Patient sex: F
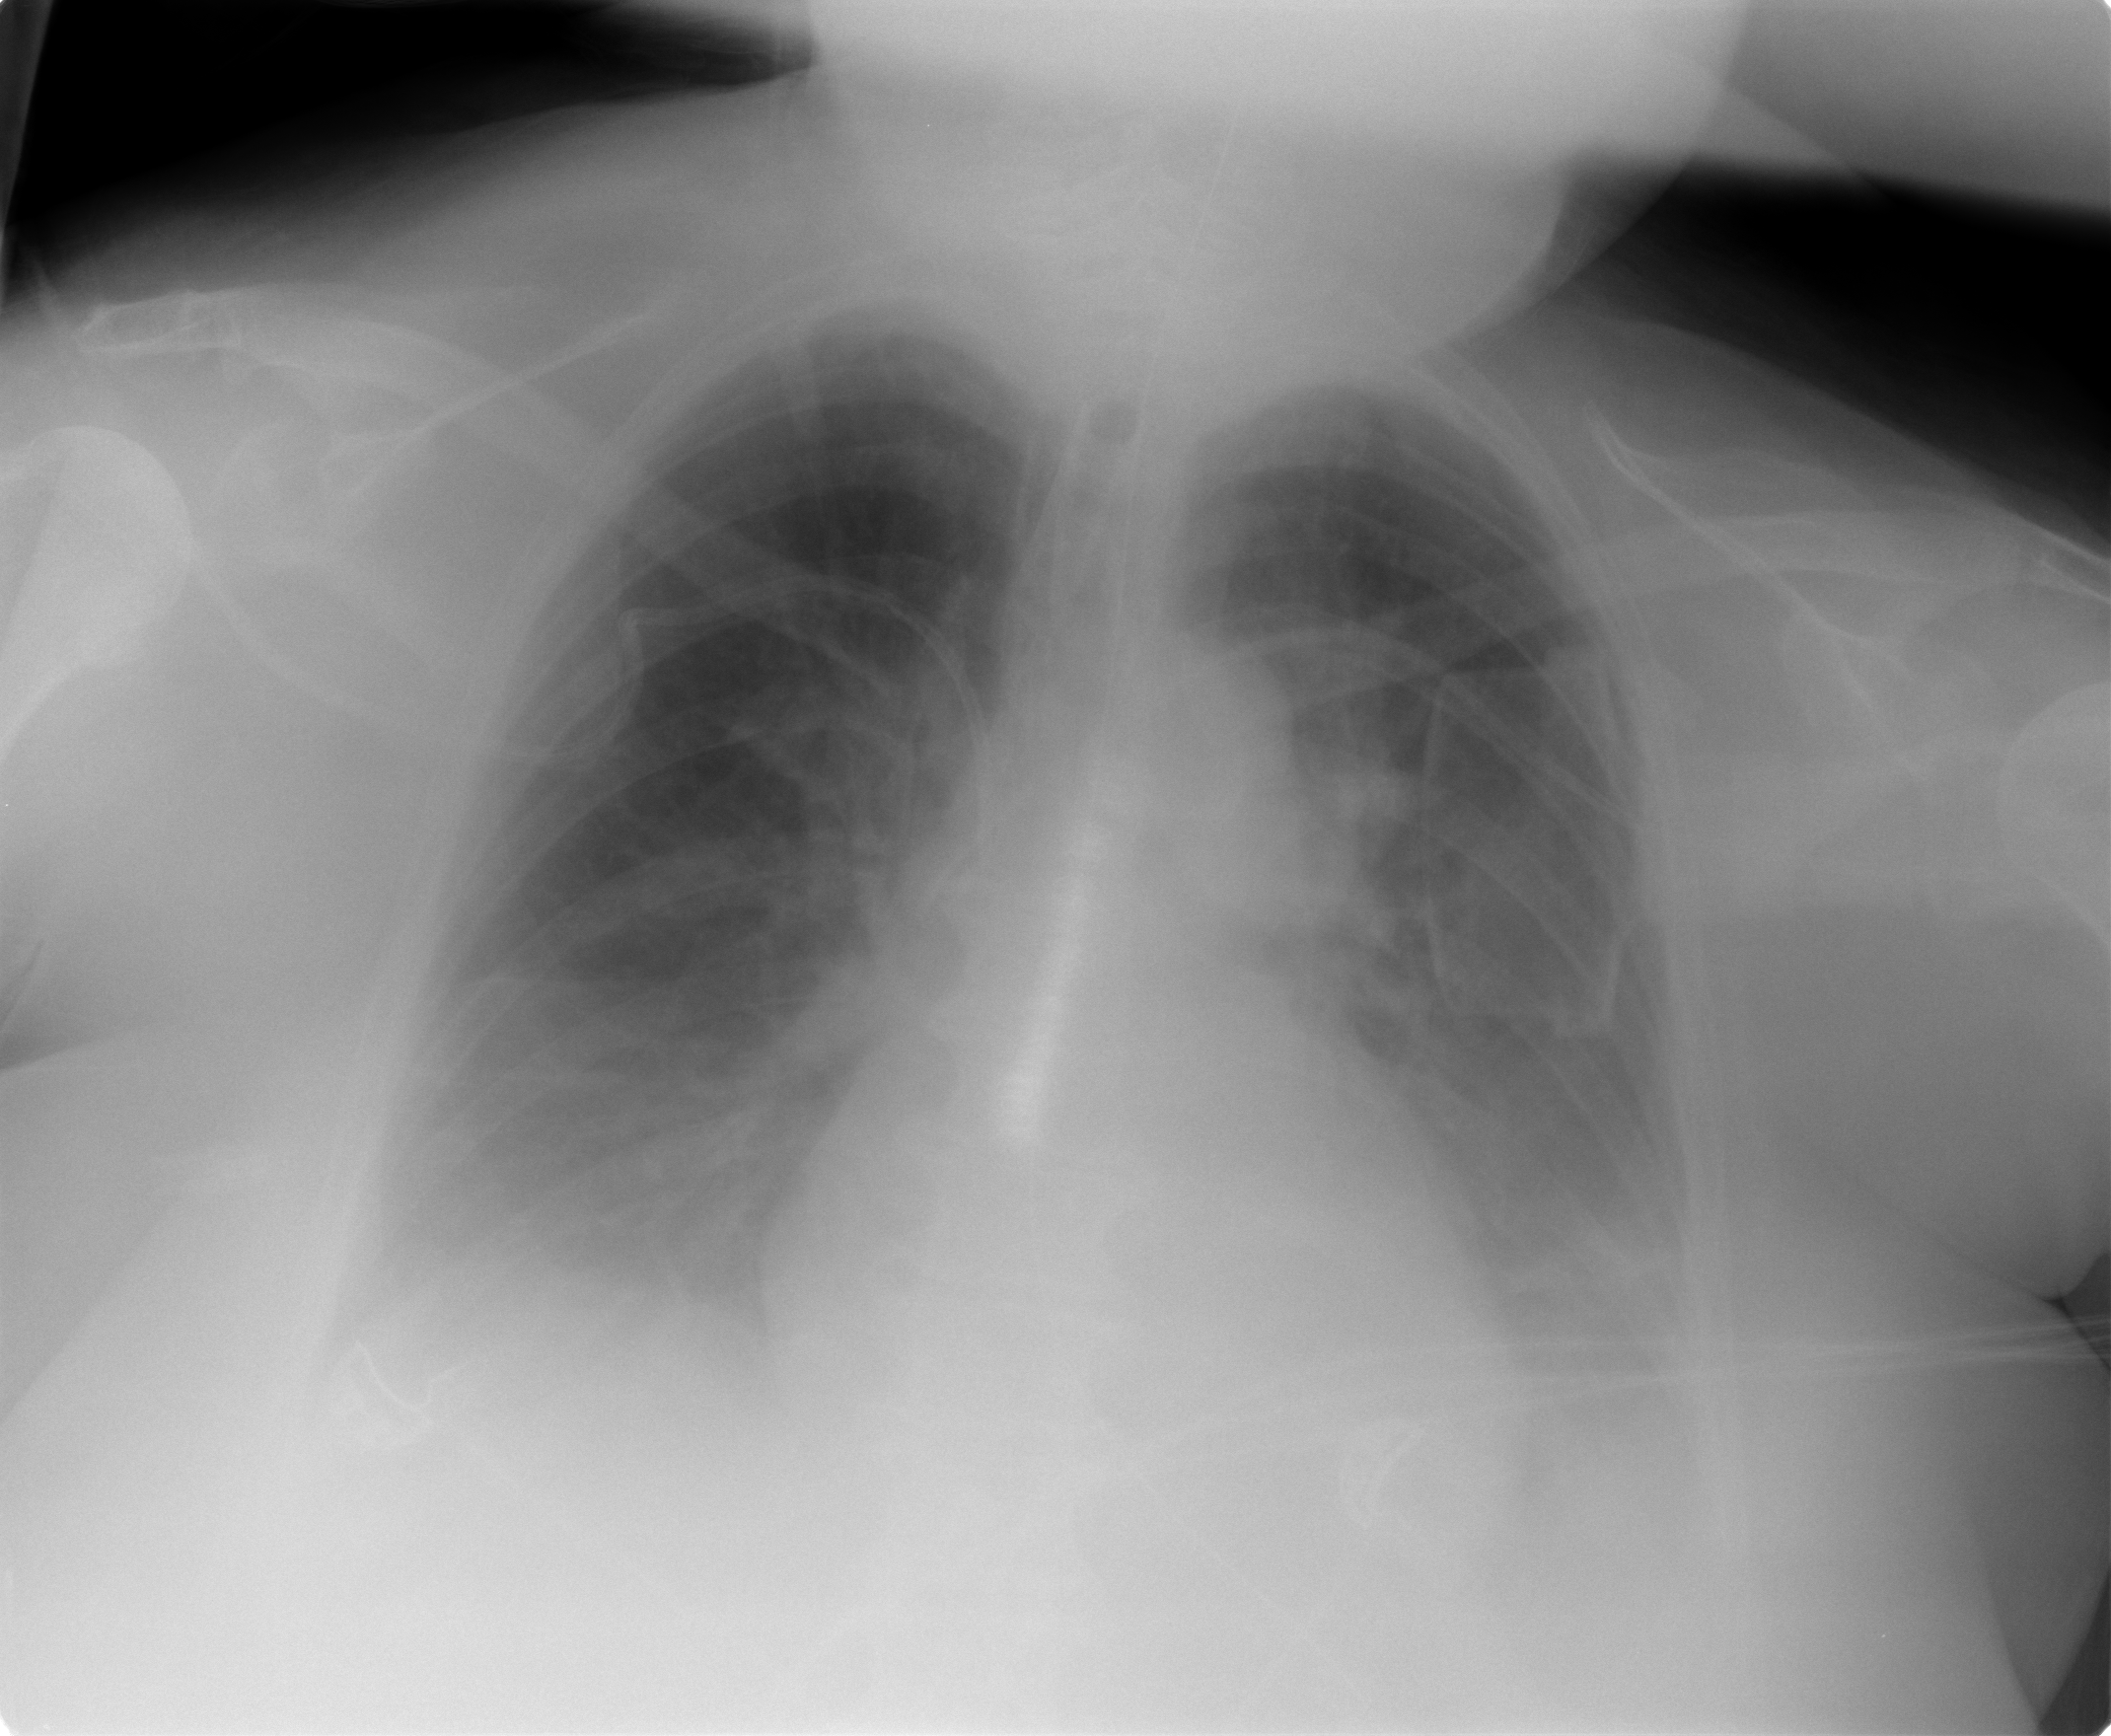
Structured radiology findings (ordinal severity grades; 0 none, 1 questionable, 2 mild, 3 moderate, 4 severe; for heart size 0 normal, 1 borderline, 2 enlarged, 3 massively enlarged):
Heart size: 0
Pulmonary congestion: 0
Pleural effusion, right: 2
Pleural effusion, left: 2
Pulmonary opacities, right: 0
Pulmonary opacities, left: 0
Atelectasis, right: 2
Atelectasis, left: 2